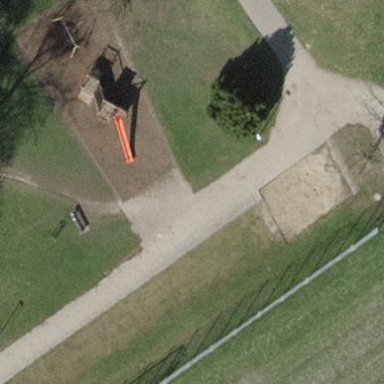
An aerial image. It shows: Playground area for leisure activities on the land.